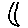
Label: moon